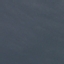
Label: SeaLake